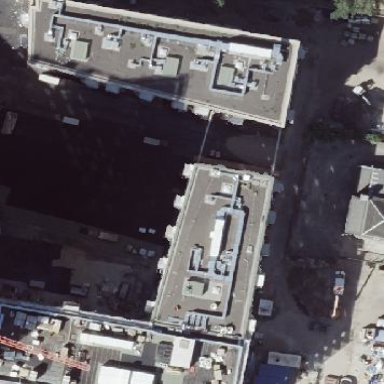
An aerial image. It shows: Building with apartments and flat roof.